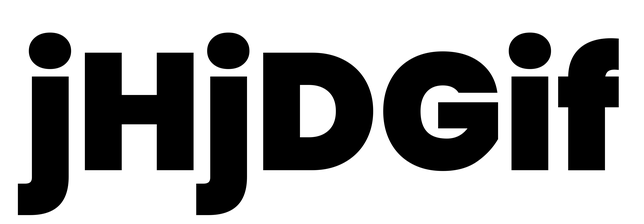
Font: Poppins-Black